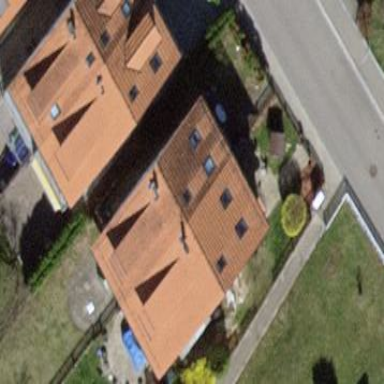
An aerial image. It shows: Saltbox-shaped roof house with pitched roof design.